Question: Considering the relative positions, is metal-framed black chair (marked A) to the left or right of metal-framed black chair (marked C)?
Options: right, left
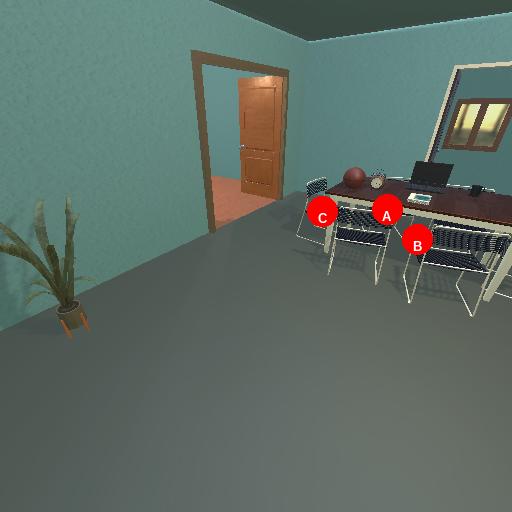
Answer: right